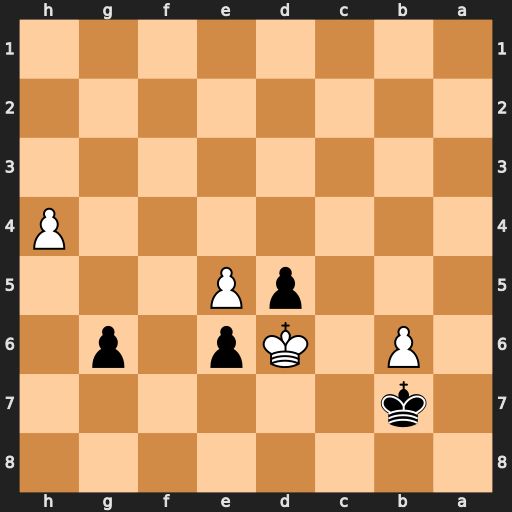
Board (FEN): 8/1k6/1P1Kp1p1/3pP3/7P/8/8/8
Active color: b
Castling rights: -
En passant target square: -
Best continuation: d4 Kxe6 d3